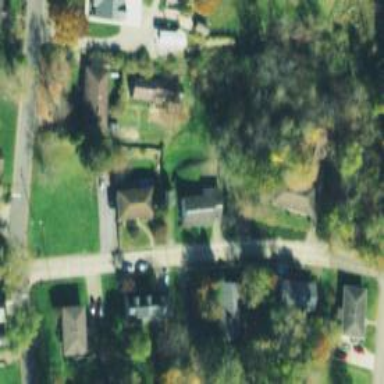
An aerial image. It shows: Residential road.